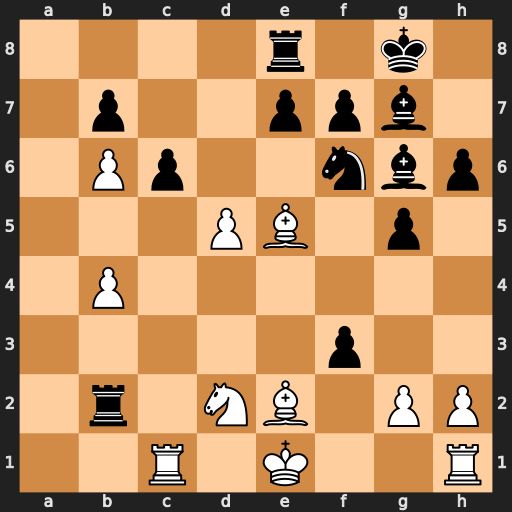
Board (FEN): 4r1k1/1p2ppb1/1Pp2nbp/3PB1p1/1P6/5p2/1r1NB1PP/2R1K2R
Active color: w
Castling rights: K
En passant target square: -
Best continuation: Bxb2 fxg2 Rg1